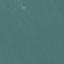
Land use / land cover: SeaLake